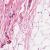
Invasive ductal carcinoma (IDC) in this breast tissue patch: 0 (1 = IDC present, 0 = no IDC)